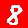
Digit: 8